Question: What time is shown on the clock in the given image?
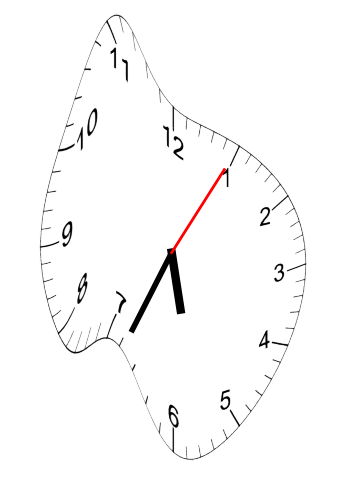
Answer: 05:34:05